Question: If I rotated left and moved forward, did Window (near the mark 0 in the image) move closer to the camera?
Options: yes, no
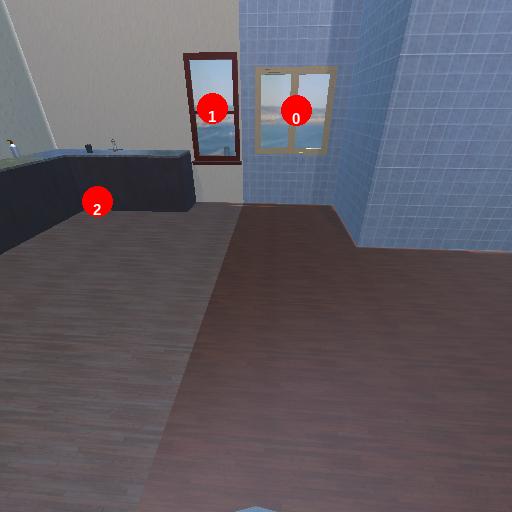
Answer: yes